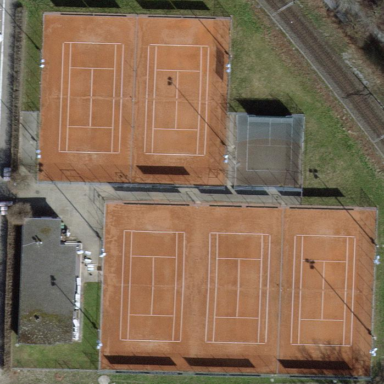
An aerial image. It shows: Sports centre with focus on tennis.